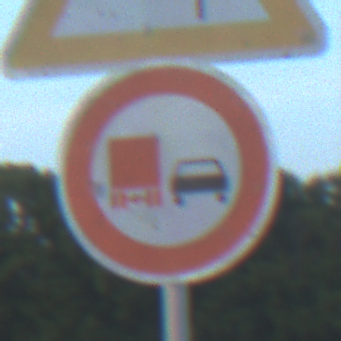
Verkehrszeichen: UeberholverbotKraftfahrzeuge
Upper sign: SeitenwindVonRechts
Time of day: SunriseSunset
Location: Outdoor (Nature)
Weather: PartlyCloudy
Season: NotSpecified
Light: Natural